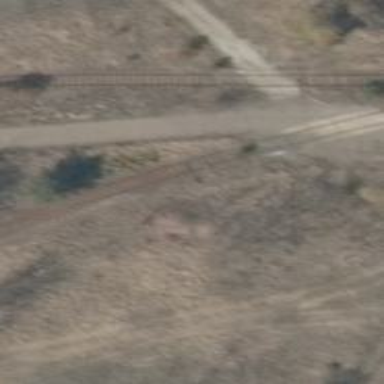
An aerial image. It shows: Railway switch.